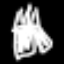
Label: pants